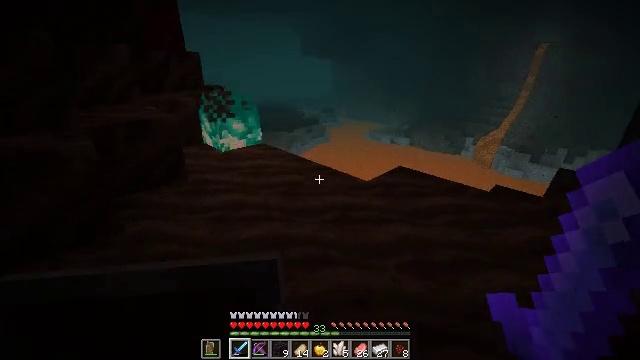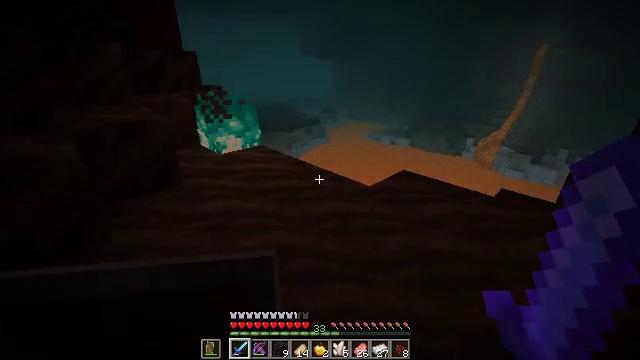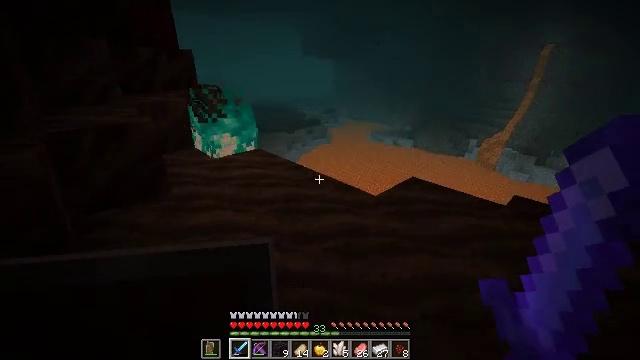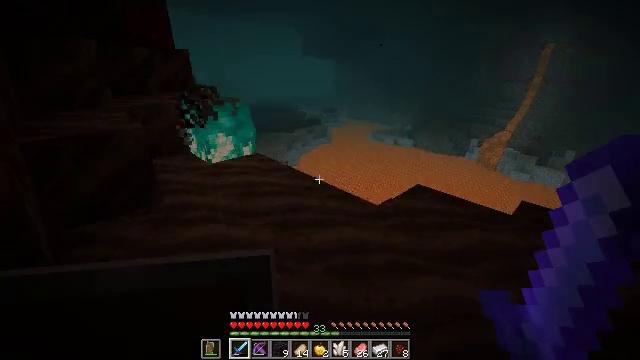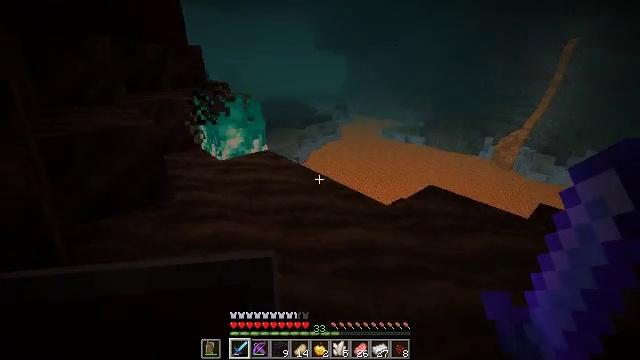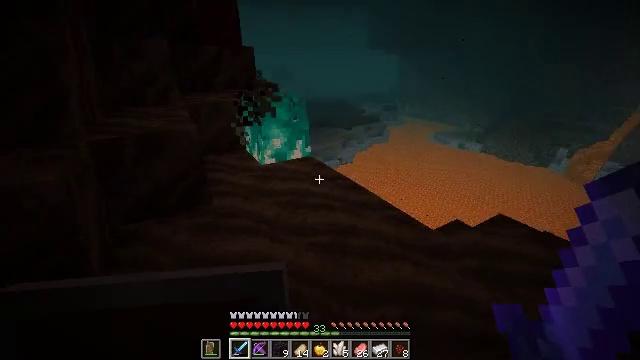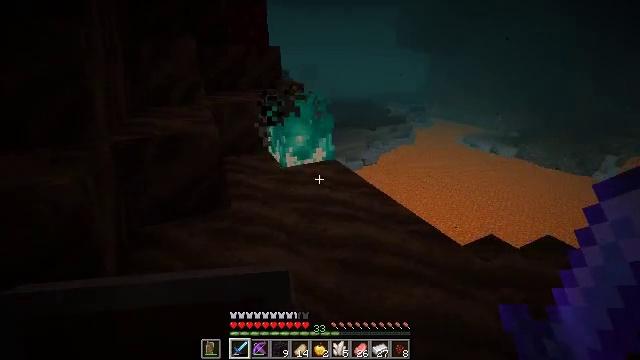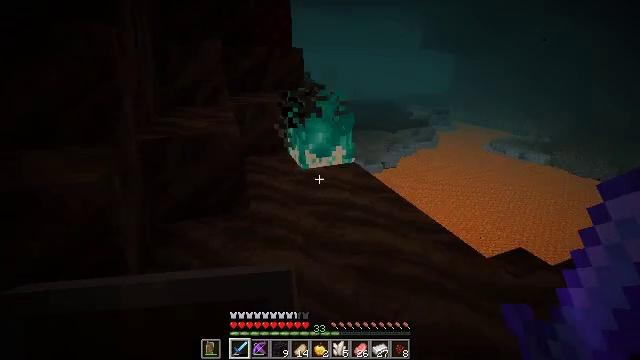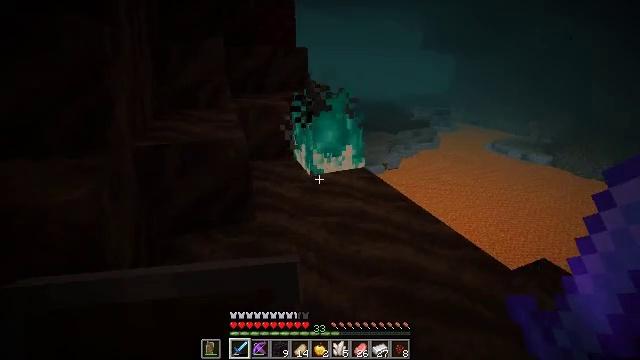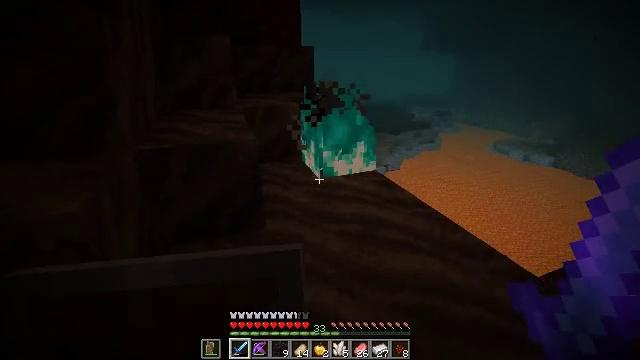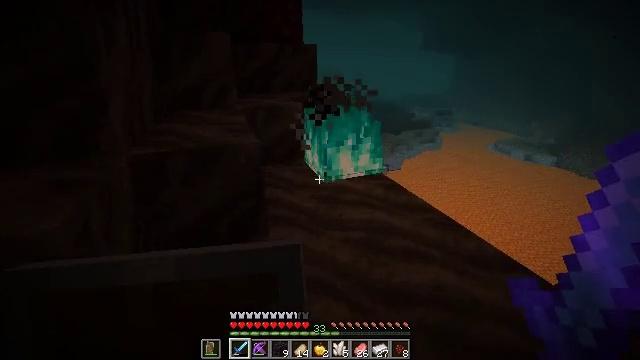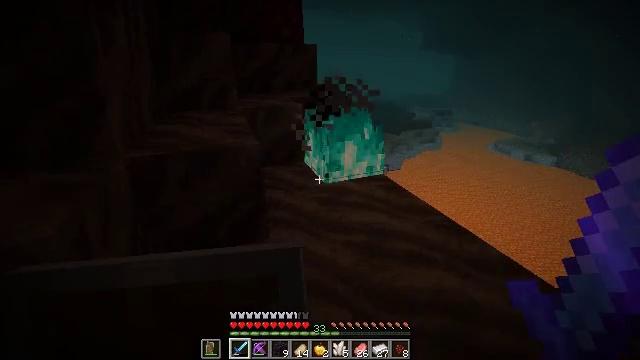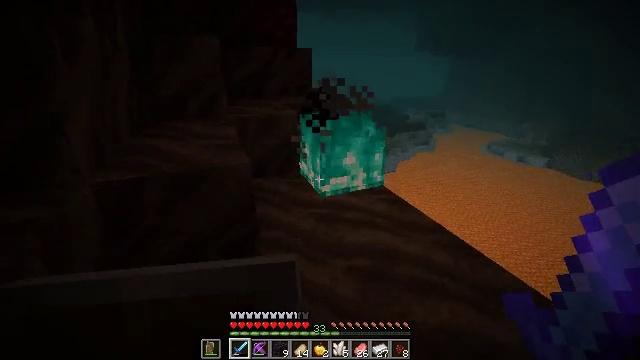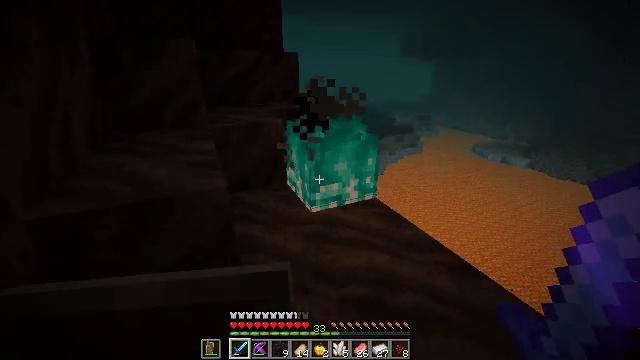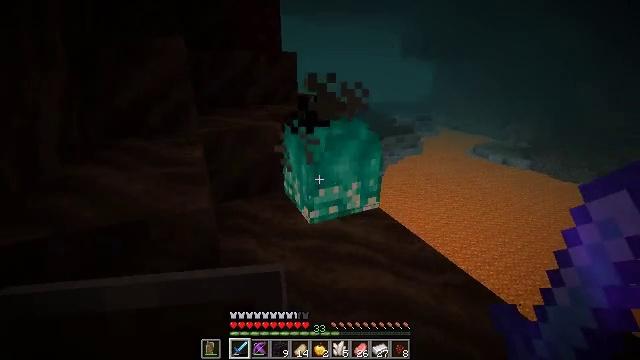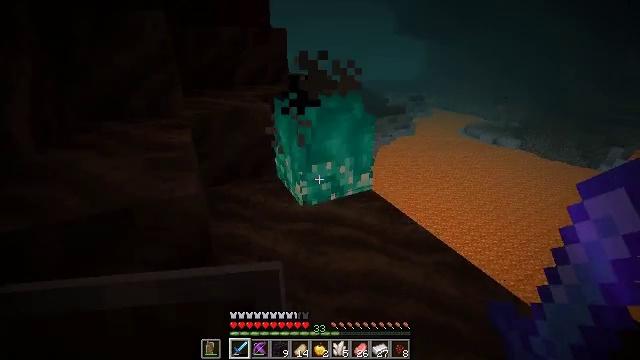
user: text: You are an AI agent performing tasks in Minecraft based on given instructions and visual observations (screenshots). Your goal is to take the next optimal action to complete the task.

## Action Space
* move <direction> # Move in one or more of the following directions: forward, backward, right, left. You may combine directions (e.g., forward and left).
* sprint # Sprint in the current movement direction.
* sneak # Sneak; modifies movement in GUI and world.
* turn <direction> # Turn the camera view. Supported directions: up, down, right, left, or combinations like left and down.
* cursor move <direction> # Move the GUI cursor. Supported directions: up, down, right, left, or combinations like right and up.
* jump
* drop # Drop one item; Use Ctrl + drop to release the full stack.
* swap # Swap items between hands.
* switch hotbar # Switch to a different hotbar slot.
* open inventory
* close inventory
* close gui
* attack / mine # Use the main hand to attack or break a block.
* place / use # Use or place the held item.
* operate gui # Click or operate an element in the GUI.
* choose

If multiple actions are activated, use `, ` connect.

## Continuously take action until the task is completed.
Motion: motion action
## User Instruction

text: Attack the soul fire to put it out.
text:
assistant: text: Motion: move forward
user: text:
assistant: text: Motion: move forward
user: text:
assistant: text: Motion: move forward
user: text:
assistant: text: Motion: move forward, turn left
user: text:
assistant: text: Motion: move forward, turn left
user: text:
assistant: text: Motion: move forward, turn left
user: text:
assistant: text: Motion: move forward and move left, turn left
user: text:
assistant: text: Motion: move forward and move left
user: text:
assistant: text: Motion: move forward and move left
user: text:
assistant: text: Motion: move forward
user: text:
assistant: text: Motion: move forward
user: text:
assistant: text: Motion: move forward, turn right
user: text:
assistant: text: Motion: move forward, turn right
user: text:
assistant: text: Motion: move forward
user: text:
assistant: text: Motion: move forward, turn right and down
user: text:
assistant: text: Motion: move forward, attack / mine
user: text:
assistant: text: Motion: move forward, attack / mine
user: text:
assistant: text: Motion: move forward, attack / mine
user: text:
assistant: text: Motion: move forward
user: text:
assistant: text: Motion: move forward
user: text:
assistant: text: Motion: no_op